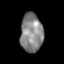
Tissue: skin
Cell type: T cells
Senescence score: 0.6829
Nuclear area (px): 847
Mean DAPI intensity: 133.959